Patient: sex M, age 71
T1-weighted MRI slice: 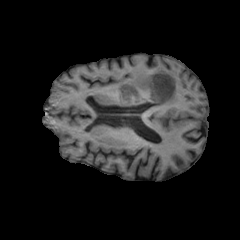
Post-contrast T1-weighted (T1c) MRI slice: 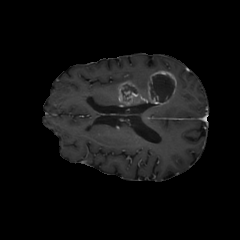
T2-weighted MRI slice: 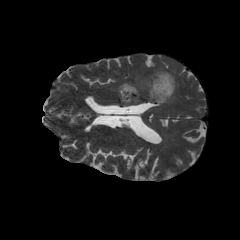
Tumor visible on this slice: yes
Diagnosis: Glioblastoma, IDH-wildtype
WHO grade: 4